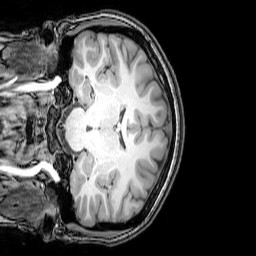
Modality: T1w
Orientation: coronal
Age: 22
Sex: female
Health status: healthy
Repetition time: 0.081 s
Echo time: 0.037 s